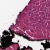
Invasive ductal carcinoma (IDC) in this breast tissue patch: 0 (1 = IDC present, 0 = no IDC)